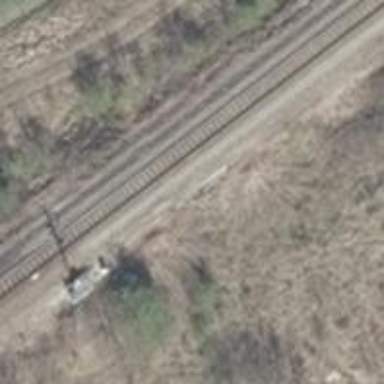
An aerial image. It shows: Railway signal.